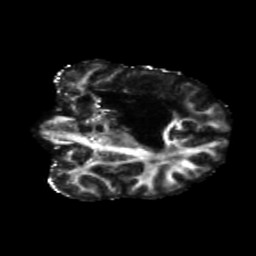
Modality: FA
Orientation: coronal
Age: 31
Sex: female
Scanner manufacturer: siemens
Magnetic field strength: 3 T
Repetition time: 5.47 s
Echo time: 0.0854 s